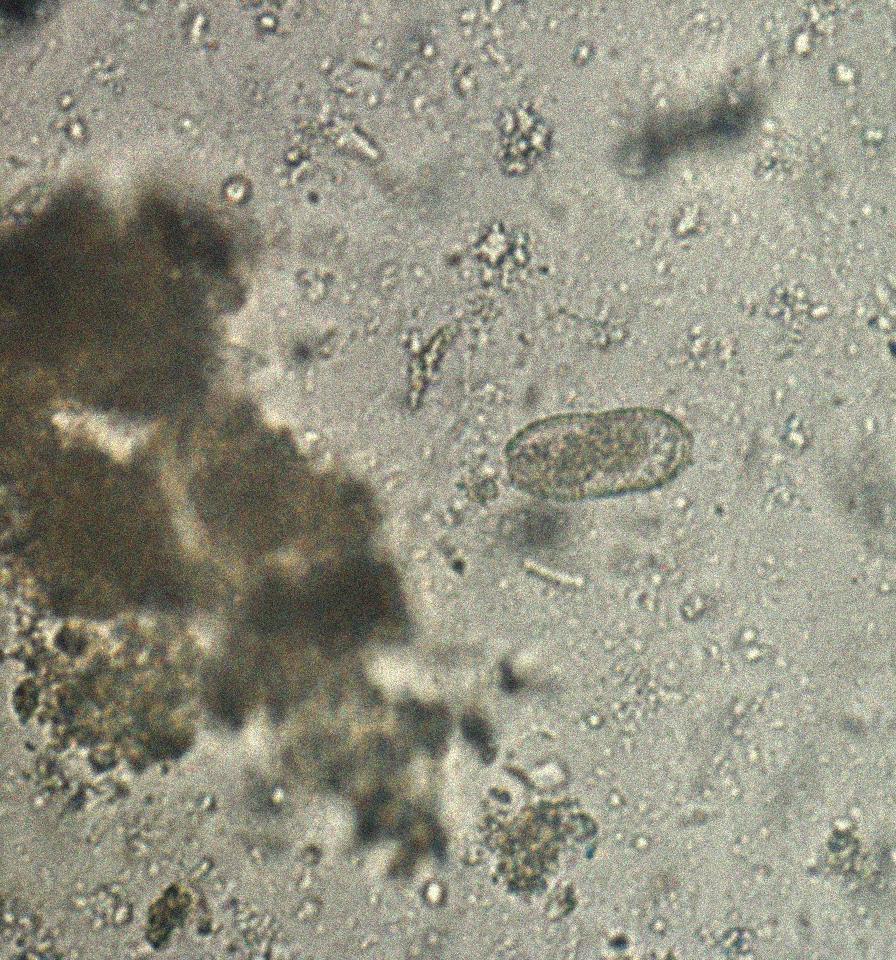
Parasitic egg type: Capillaria philippinensis